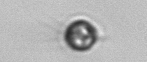
Label: Acanthoica_quattrospina